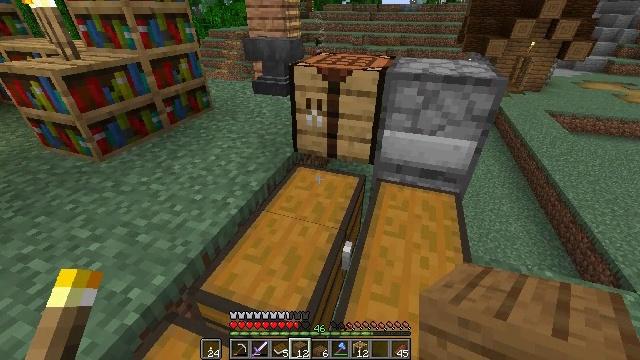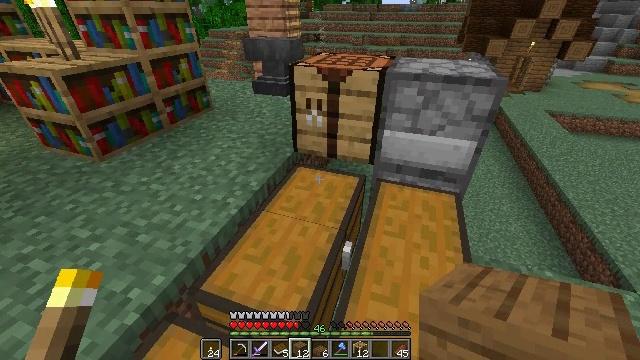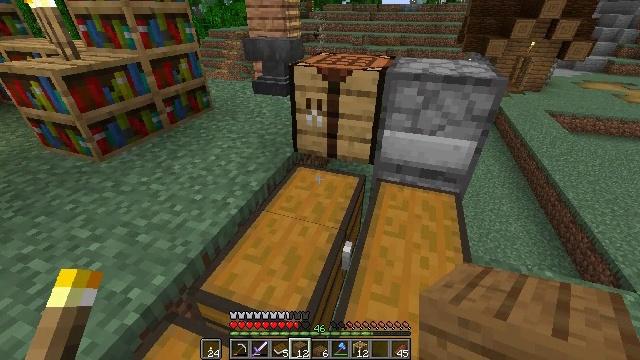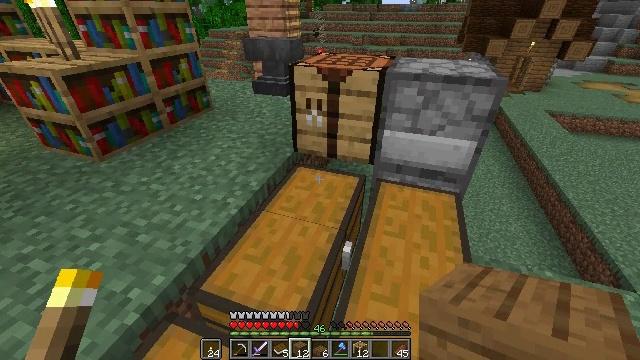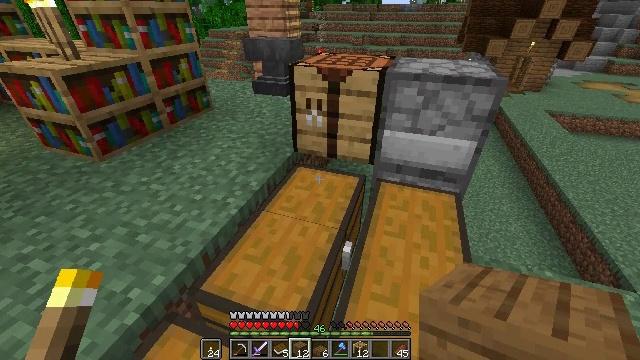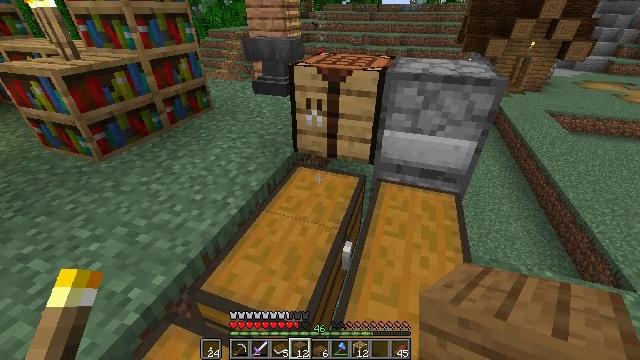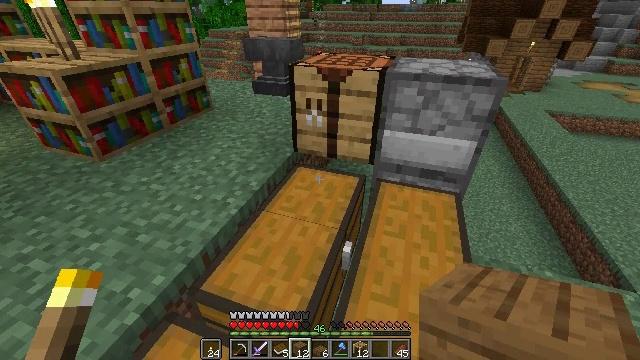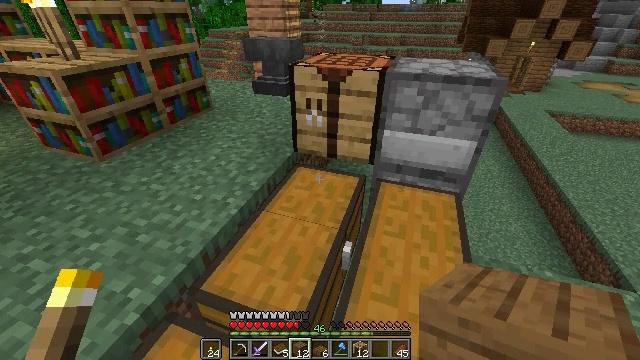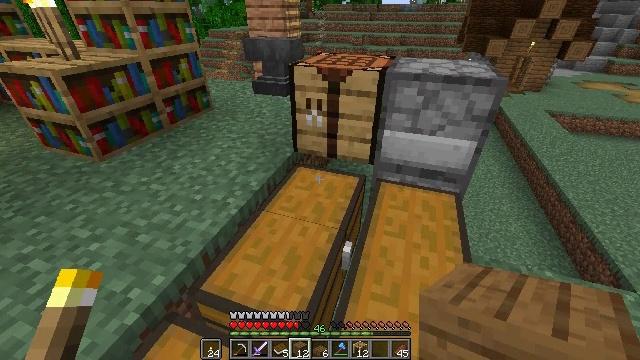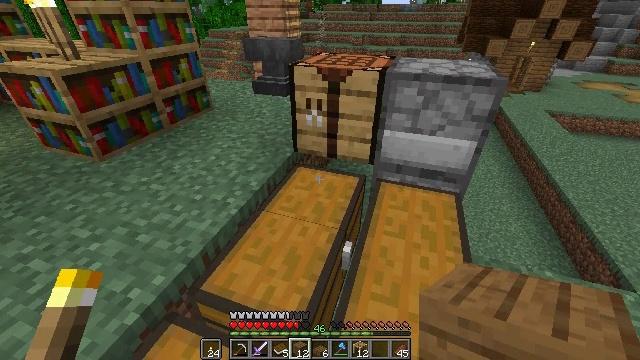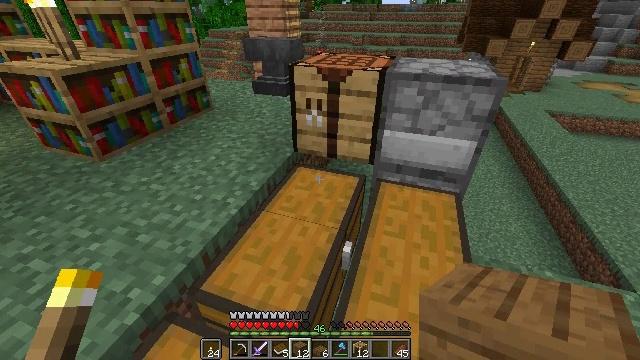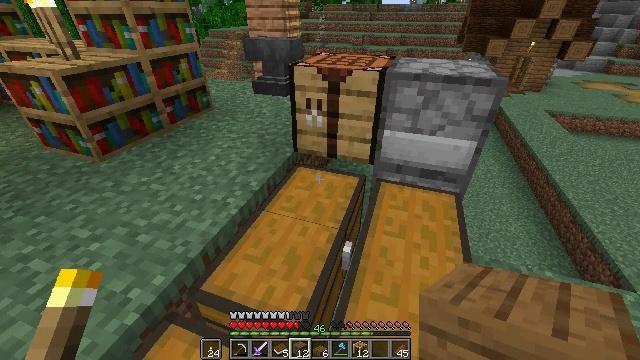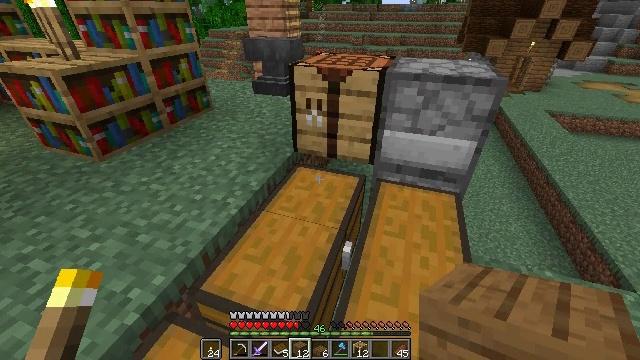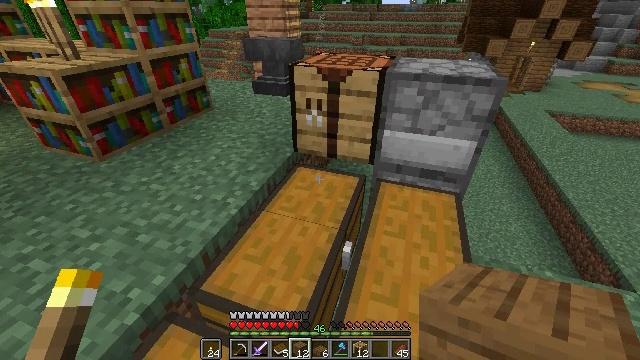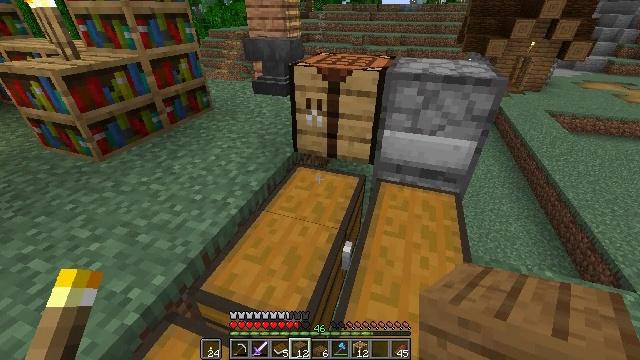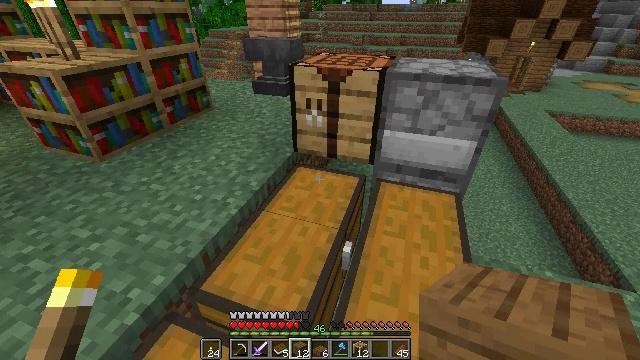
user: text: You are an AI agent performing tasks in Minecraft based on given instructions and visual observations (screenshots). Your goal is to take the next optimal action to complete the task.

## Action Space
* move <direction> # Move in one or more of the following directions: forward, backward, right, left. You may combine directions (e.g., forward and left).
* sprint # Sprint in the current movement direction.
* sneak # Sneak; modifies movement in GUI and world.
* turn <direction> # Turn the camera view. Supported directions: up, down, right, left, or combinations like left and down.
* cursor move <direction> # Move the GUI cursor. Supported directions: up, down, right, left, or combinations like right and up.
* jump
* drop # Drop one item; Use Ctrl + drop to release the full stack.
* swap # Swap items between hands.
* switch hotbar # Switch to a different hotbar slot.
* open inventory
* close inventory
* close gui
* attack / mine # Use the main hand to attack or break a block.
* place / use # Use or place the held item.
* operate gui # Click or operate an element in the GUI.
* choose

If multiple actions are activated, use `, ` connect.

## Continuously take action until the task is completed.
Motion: motion action
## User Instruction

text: Combine sticks and spruce planks to craft a spruce fence gate.
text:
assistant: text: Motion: no_op
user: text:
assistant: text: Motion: no_op
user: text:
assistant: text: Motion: no_op
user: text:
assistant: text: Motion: no_op
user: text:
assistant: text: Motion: no_op
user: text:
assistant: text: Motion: no_op
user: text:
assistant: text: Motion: no_op
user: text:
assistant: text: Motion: no_op
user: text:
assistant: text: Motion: no_op
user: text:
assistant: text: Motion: no_op
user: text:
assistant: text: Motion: no_op
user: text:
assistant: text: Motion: no_op
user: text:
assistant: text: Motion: no_op
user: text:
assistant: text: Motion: no_op
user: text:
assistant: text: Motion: no_op
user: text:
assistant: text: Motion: no_op
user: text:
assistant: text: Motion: no_op
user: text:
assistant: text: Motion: no_op
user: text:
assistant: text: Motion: no_op
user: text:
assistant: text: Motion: no_op
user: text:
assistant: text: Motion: no_op
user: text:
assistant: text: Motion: no_op
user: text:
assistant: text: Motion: no_op
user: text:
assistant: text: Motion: no_op
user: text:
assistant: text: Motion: no_op
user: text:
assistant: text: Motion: no_op
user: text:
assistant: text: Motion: no_op
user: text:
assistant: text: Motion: no_op
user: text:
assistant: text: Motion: no_op
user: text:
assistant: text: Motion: no_op